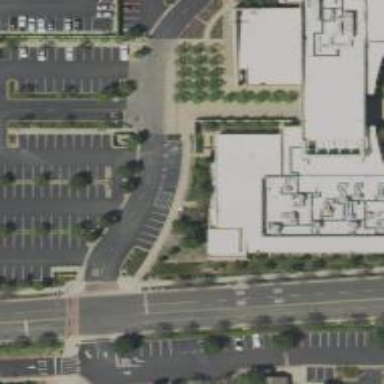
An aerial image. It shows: Parking space is available.